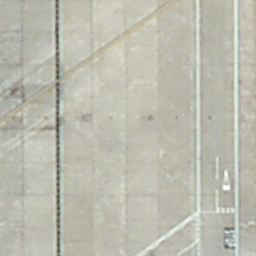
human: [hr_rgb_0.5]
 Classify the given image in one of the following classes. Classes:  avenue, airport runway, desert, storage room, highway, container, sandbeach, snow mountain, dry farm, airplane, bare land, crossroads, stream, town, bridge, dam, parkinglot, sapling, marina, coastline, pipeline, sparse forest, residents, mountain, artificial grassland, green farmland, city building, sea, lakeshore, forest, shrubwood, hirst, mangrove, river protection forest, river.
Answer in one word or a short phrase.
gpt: airport runway